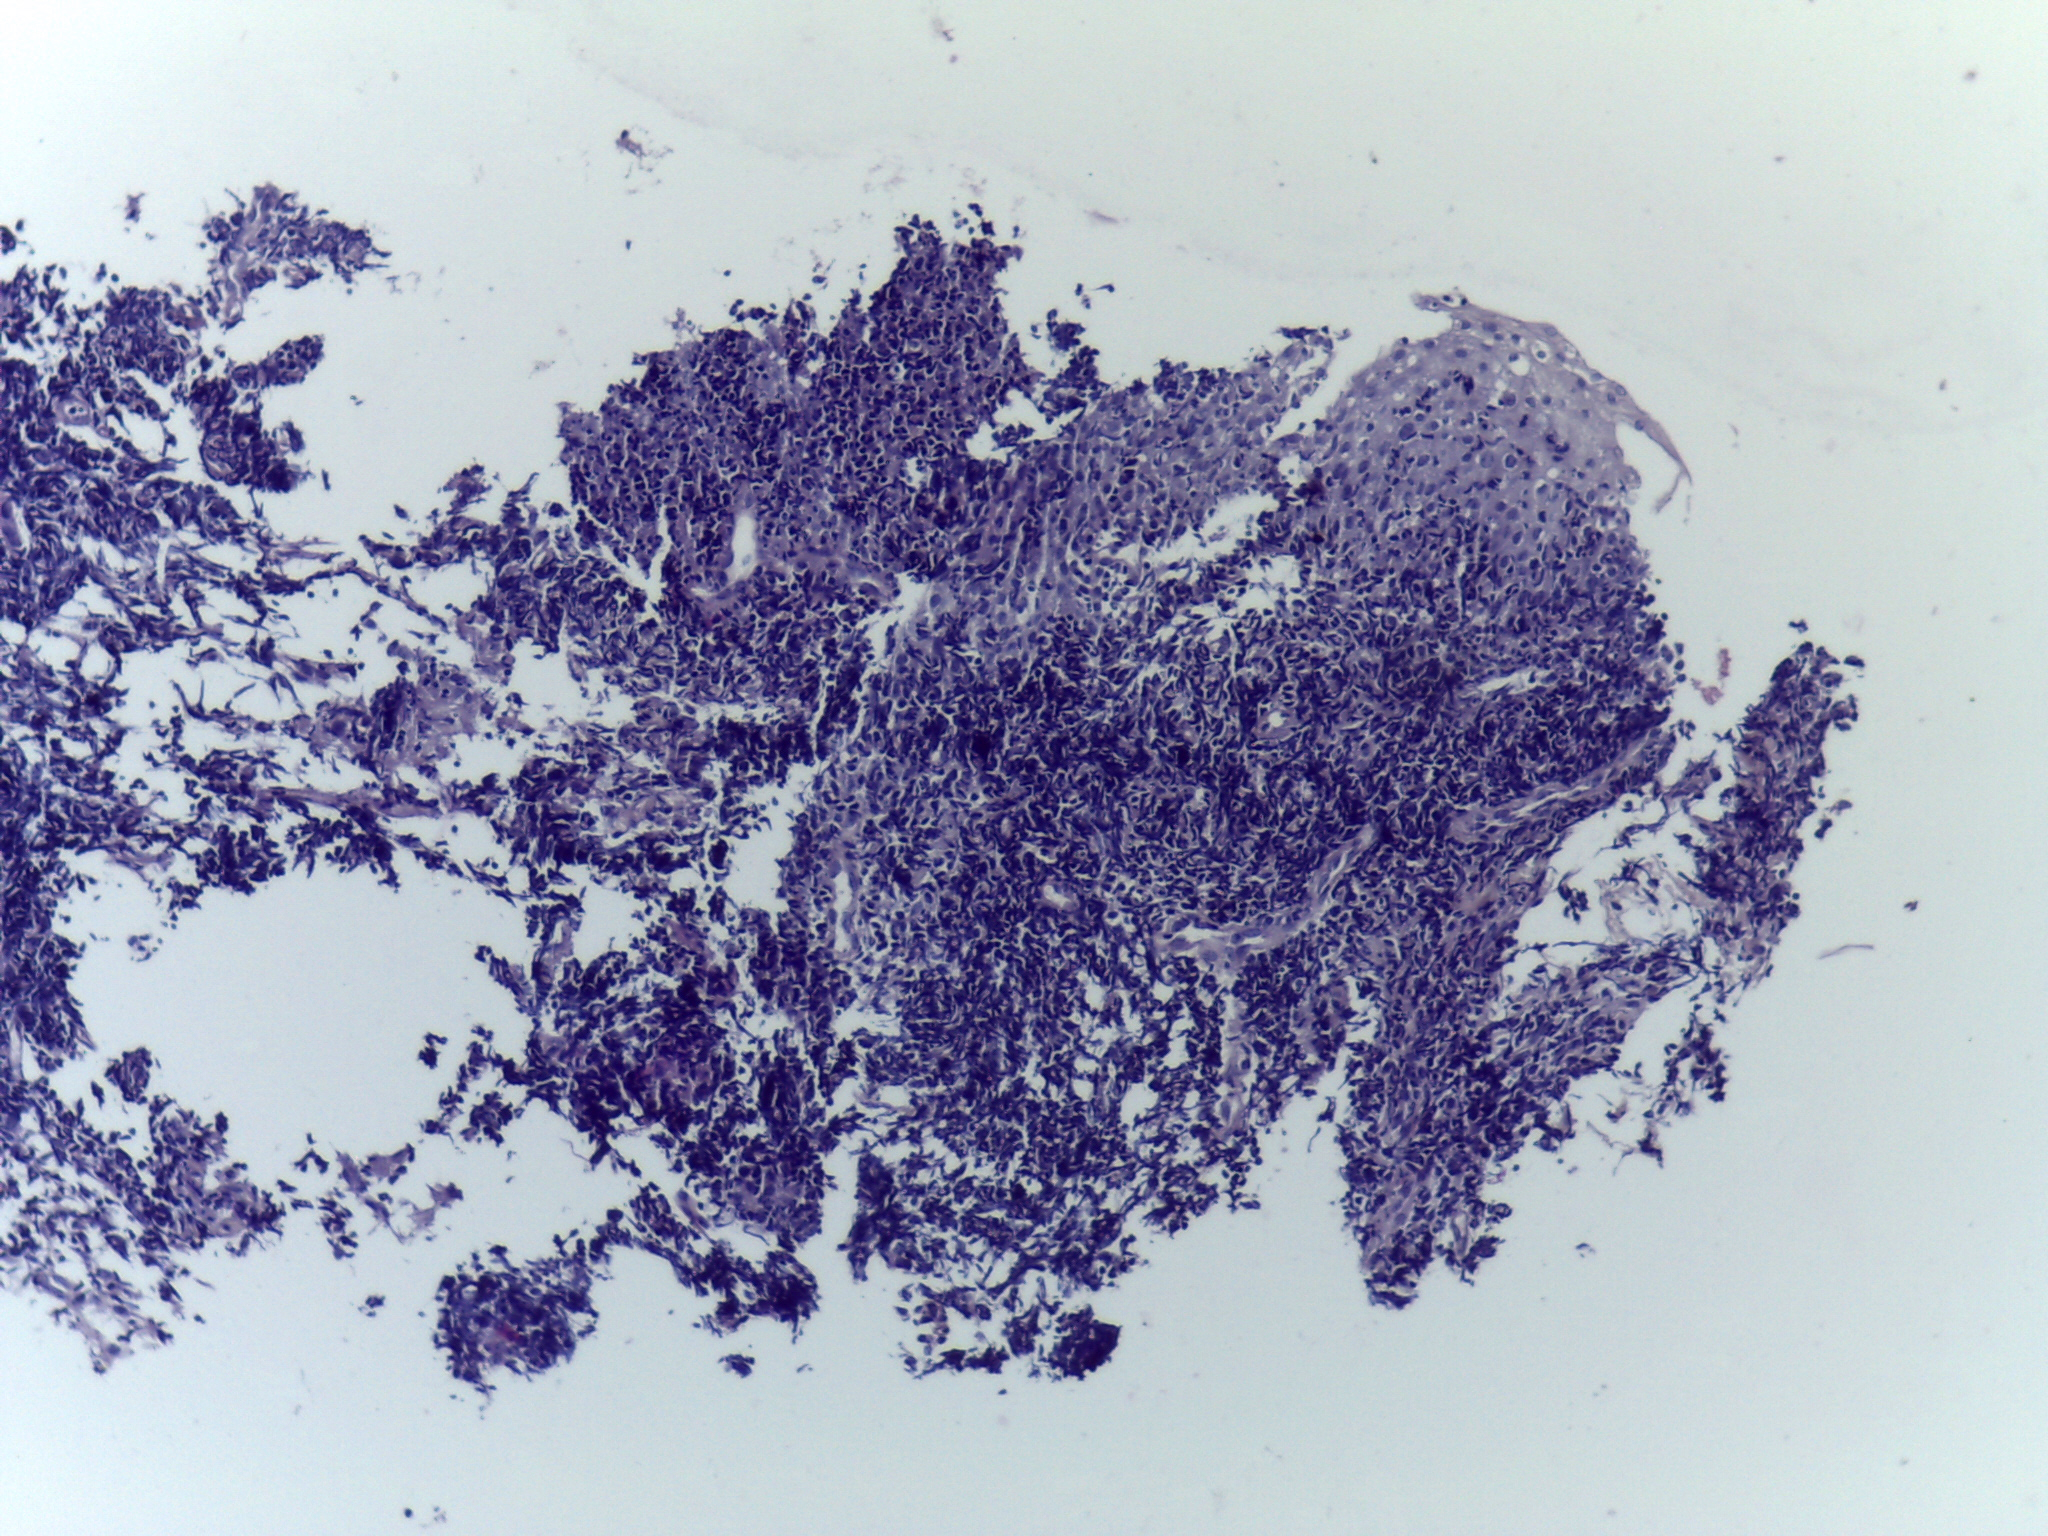
Diagnosis: OSCC